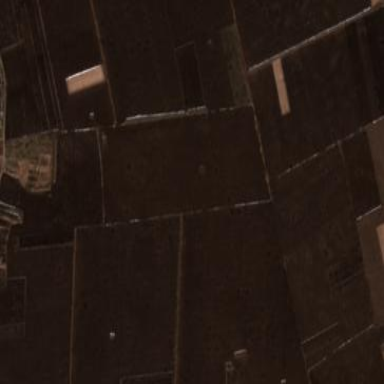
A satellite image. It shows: Picturesque farmland scene.